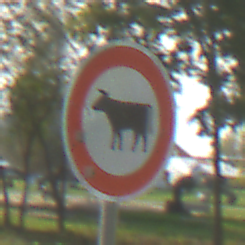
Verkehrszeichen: VerbotViehtrieb
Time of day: MorningAfternoon
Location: Outdoor (Suburban)
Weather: PartlyCloudy
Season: NotSpecified
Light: Natural